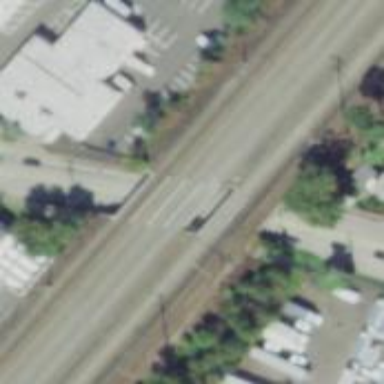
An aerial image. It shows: Bridge with electrified railway tracks featuring contact line.